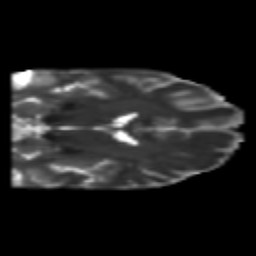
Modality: T2w
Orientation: coronal
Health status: healthy
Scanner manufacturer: philips
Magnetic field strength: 3 T
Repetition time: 6.964 s
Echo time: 0.092 s